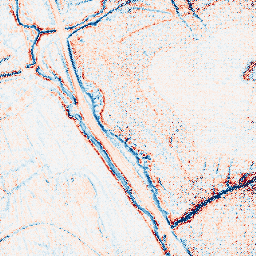
Category: edge_preserving
Decomposition family: bilateral
Decomposition parameters: d: 9
sigma_color: 75
sigma_space: 50
Upsampling method: regularized
Upsampling parameters: scale: 4
lambda_reg: 0.1
Upsampling scale: 4